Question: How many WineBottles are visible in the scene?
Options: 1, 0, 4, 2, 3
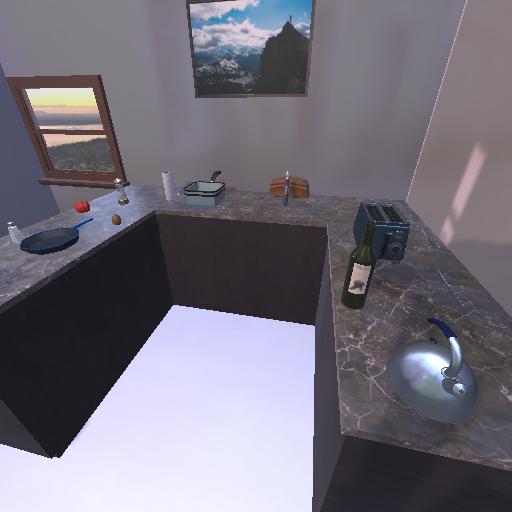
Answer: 1